Brain MRI, t2w sequence, axial 2D slice.
Patient: age 44, sex M, weight 78 kg, height 1.76 m
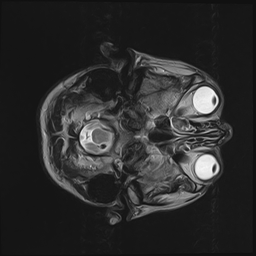